Interaction volume radius: 5 \u00c5
Interaction volume height: 35 \u00c5
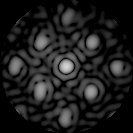
Disorder parameter: 0.2751